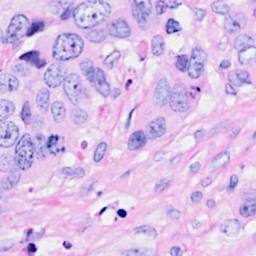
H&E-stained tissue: Breast